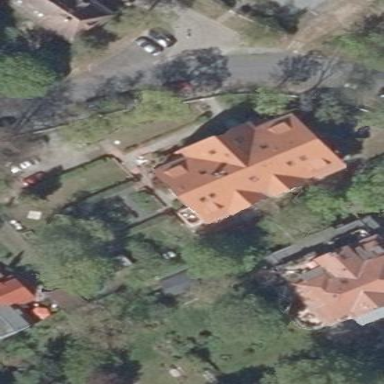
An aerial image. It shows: Historic building with white apartments and red gambrel roof made of roof tiles.